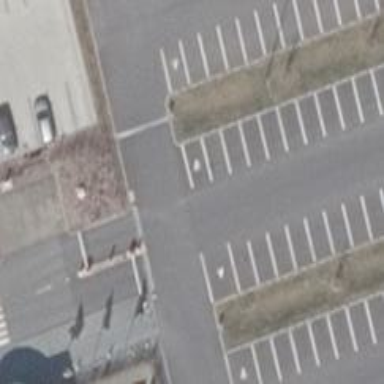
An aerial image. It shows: Asphalt parking aisle designated as service road.